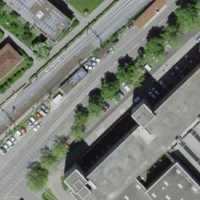
EUNIS habitat code: 54
Species observed at this site:
Chelidonium majus